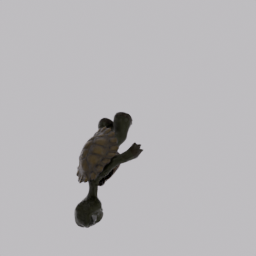
Label: decoration